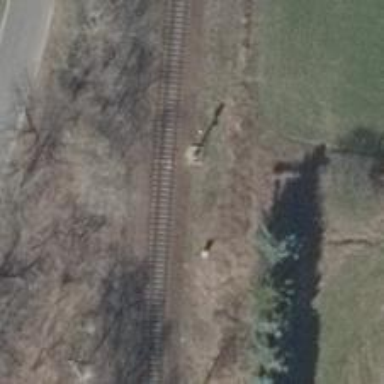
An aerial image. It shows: Railway signal.